Question: I'm using latest 'msysgit' and I can run the 'git gui' to write the commit message. But I see the the message edit control don't have the horizontal scroll bar. See the image shot below(I just labeled 1).

Another issue I see is that how can I extend this window to the right bored of the window(I just labeled 2). Thanks.
I notice this is a TK application, and I just check that my git gui version is 0.19, which is the latest release version. See: <URL>
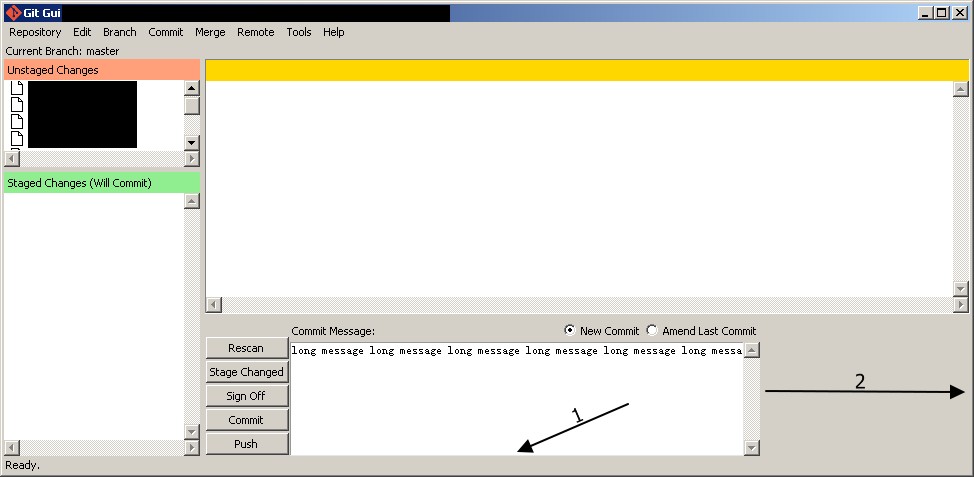
Answer: The fixed width and lack of horizontal scroll bar in this control is a design decision made to encourage well formatted comments in accordance with the git and Linux projects commit style recommendations